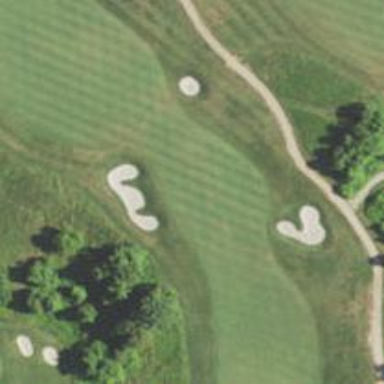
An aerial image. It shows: Golf fairway surrounded by grass.